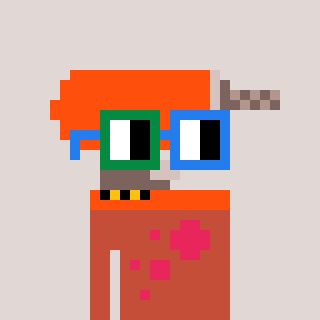
a pixel art character with square green and blue glasses, a drill-shaped head and a rust-colored body on a warm background